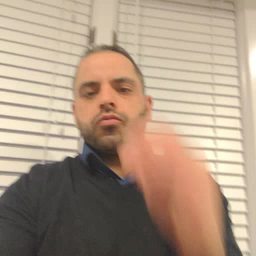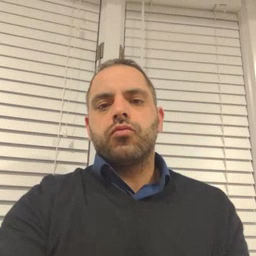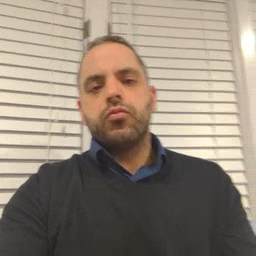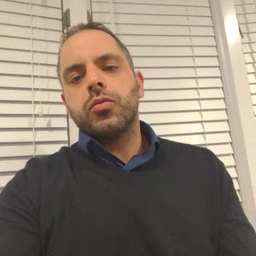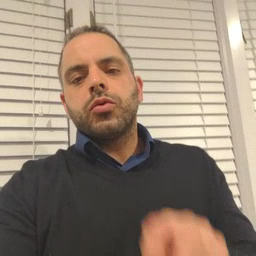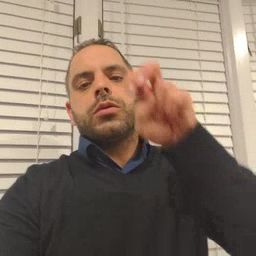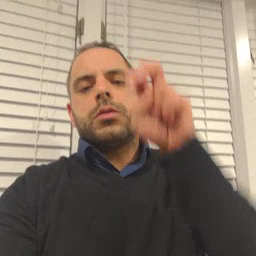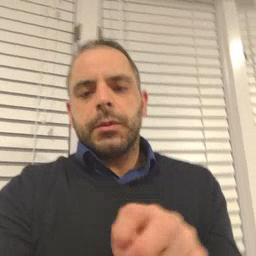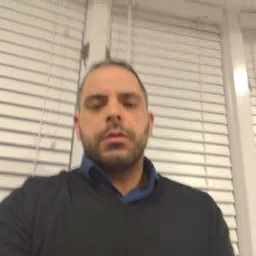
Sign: jump